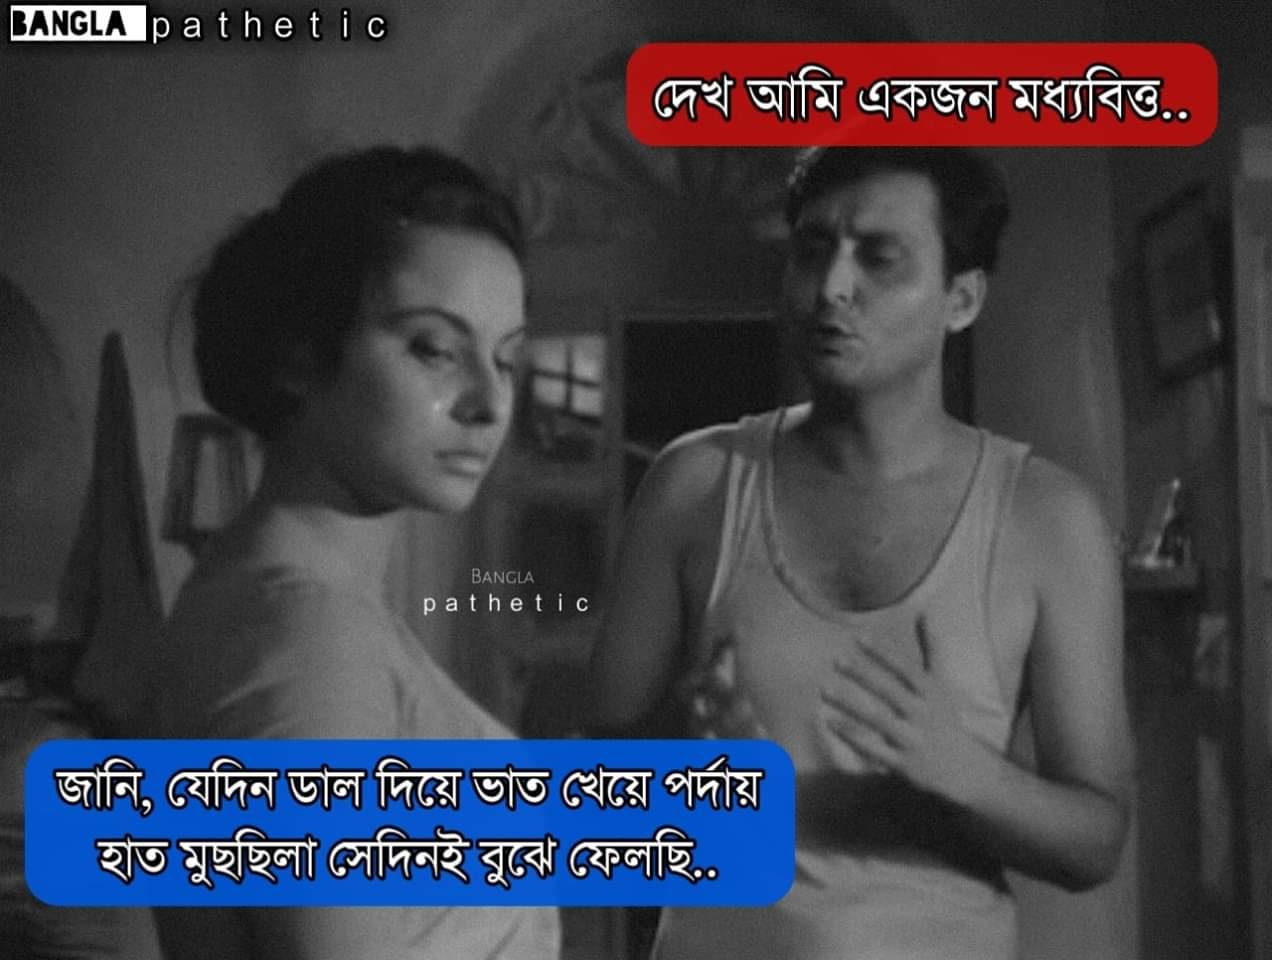
Caption: দেখ আমি একজন মধ্যবিত্ত    জানি, যেদিন ডাল দিয়ে ভাত খেয়ে পর্দায় হাত মুছছিলা সেদিনই বুঝে ফেলছি ...।
Label: hate